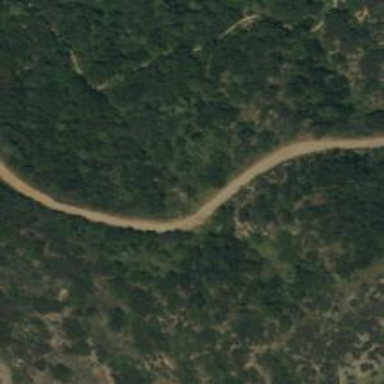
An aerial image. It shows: Track road with excellent visibility. The tracktype is grade2.